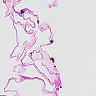
Metastatic tissue present: no